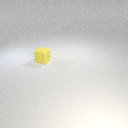
small yellow rubber cube